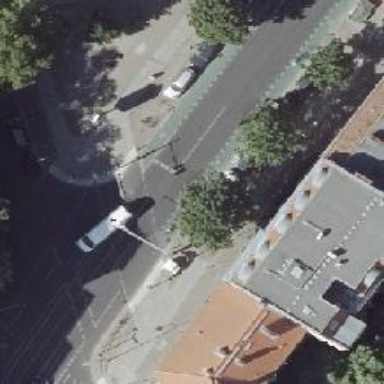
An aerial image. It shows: Tertiary road with asphalt surface featuring separate sidewalk and green-colored cycle lanes on both sides. There are tram rails embedded in the road and separate parking spaces on either side of the road.